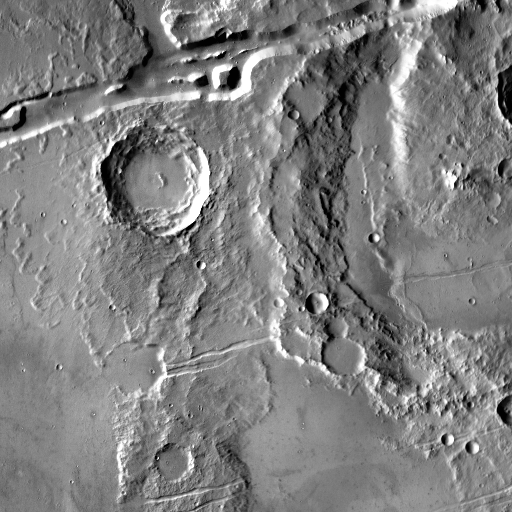
Crater classes present: Background, Other, Layered, Buried, Secondary